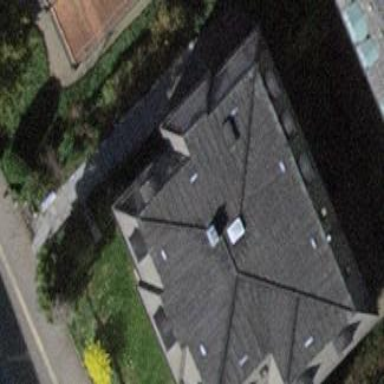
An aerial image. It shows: Building with mansard roof.